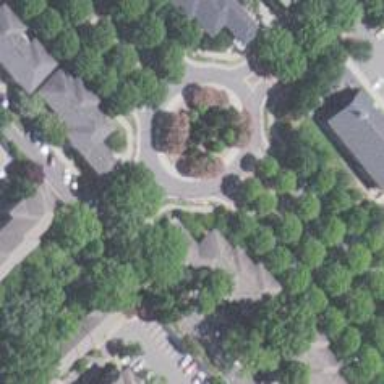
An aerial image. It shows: Residential road with roundabout.